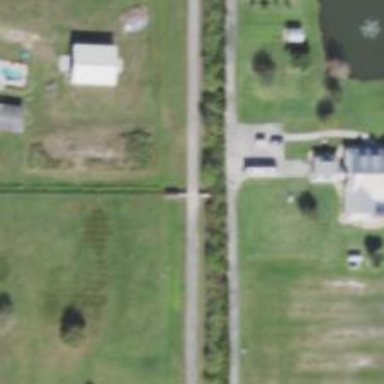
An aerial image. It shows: Driveway.